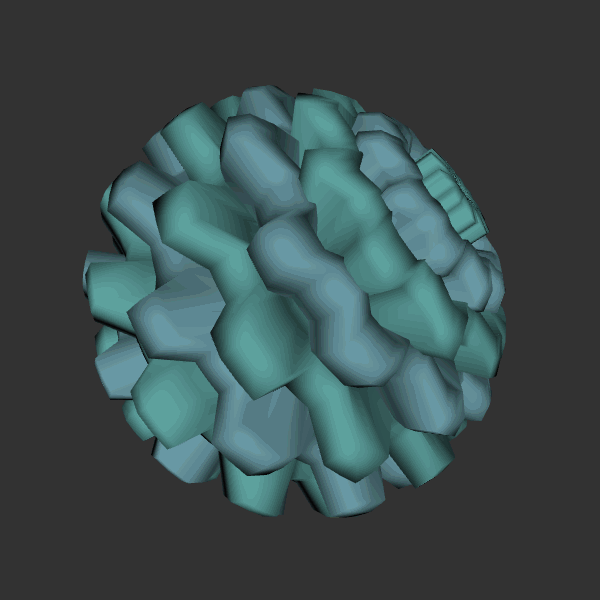
Background: dark